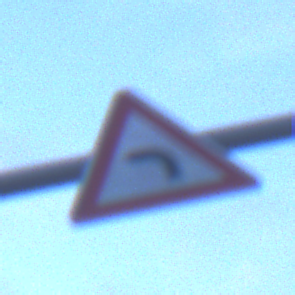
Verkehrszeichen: KurveLinks
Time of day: Dawn
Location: Outdoor (Urban)
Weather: PartlyCloudy
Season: NotSpecified
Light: Natural